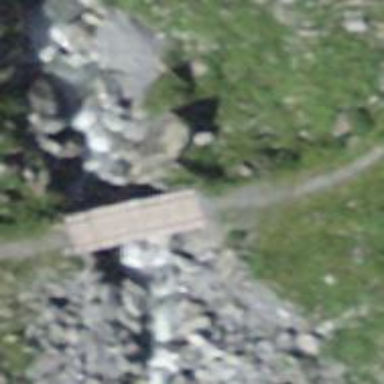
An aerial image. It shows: Path leading to bridge.